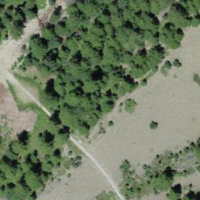
EUNIS habitat code: 31
Species observed at this site:
Saxifraga paniculata
Nucifraga caryocatactes